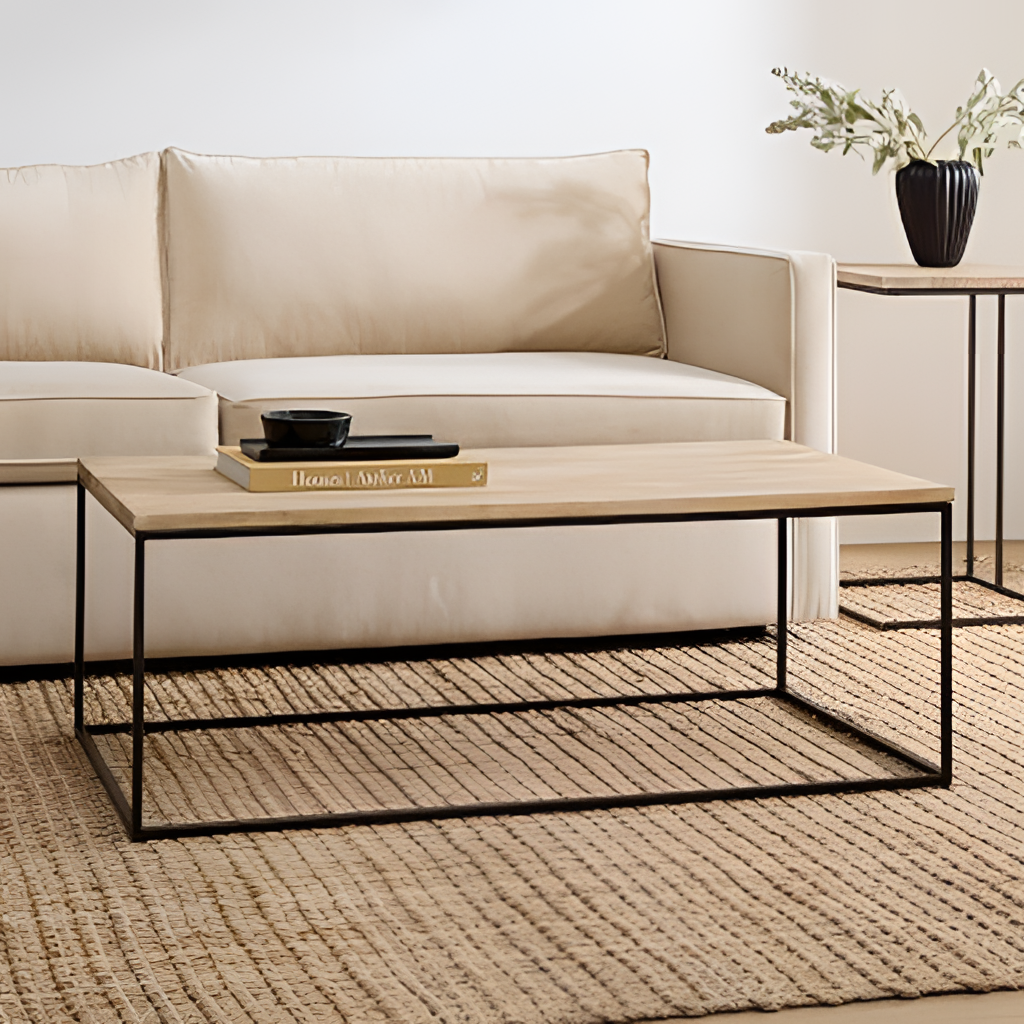
living room, light wood metal coffee table, minimalist, paint wallpaper, with solid pattern, woven flooring, with striped pattern